Field crop: maize
Growth stage: 1
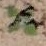
Species: chenopodium